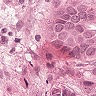
Metastatic tissue present: yes